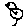
Label: bird